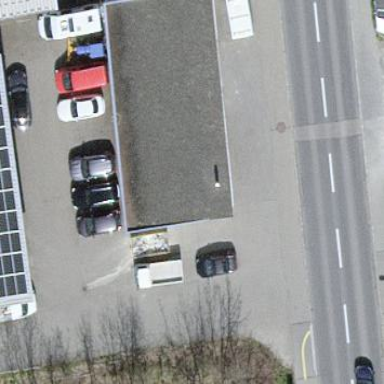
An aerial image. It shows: Industrial building.